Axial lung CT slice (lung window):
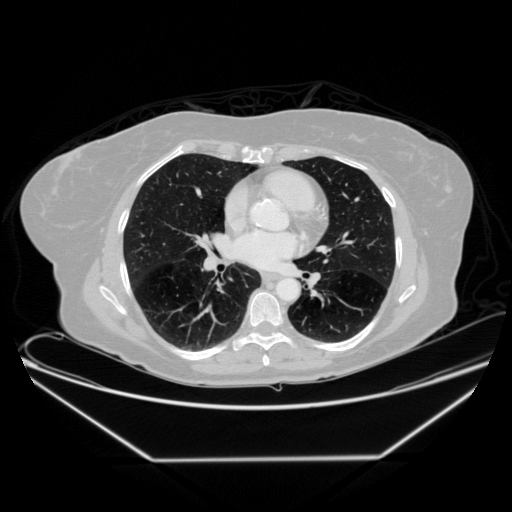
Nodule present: no